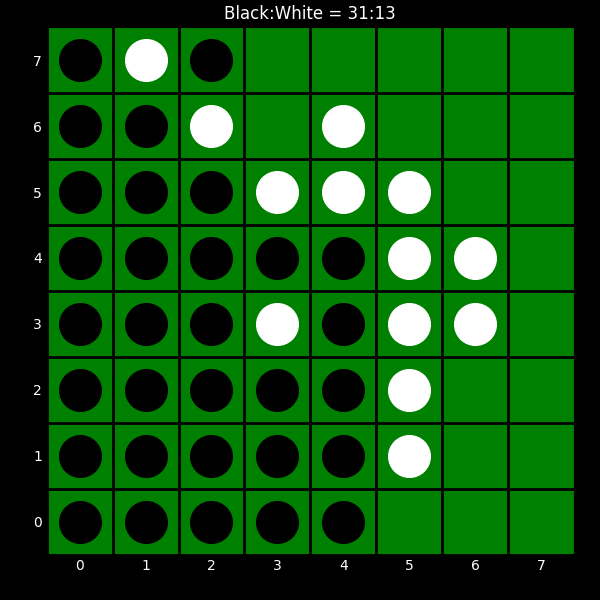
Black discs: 31
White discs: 13